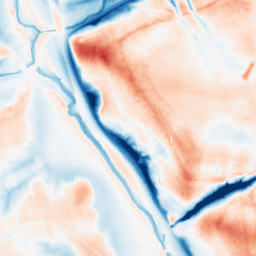
Category: trend_removal
Decomposition family: local_polynomial
Decomposition parameters: window_size: 51
degree: 2
Upsampling method: fft_zeropad
Upsampling parameters: scale: 8
Upsampling scale: 8